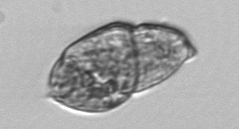
Label: Gyrodinium